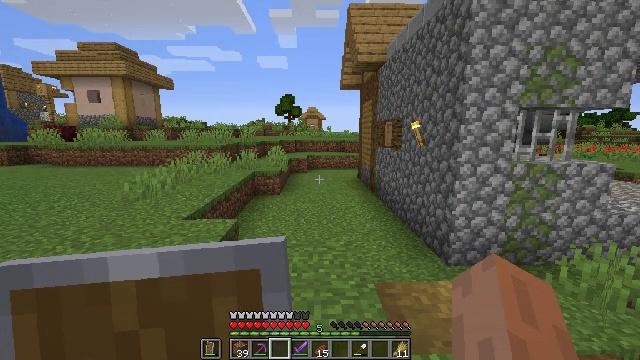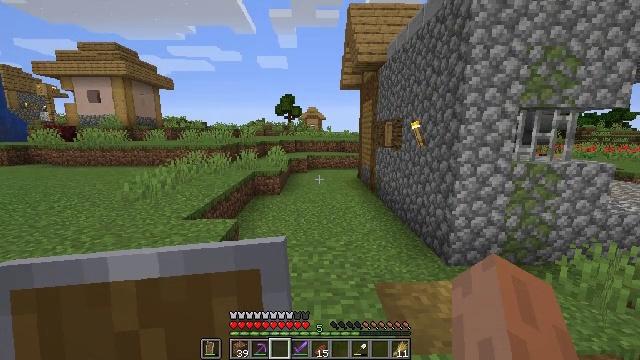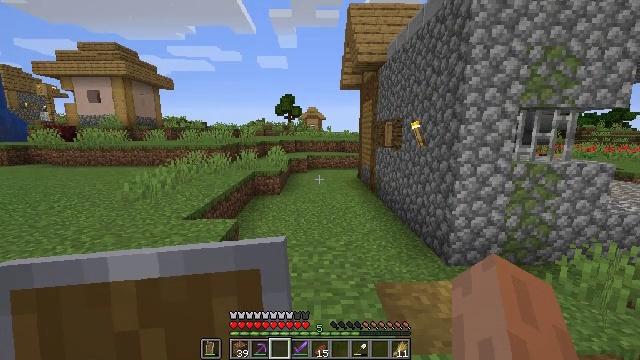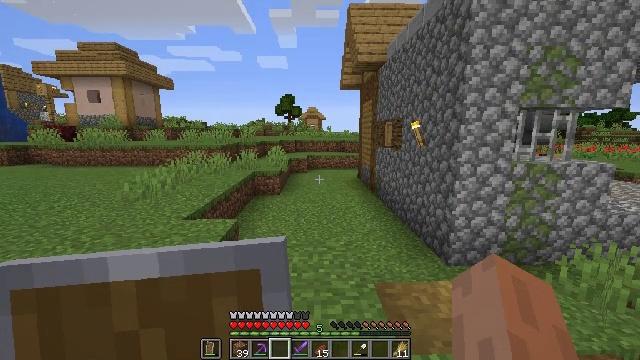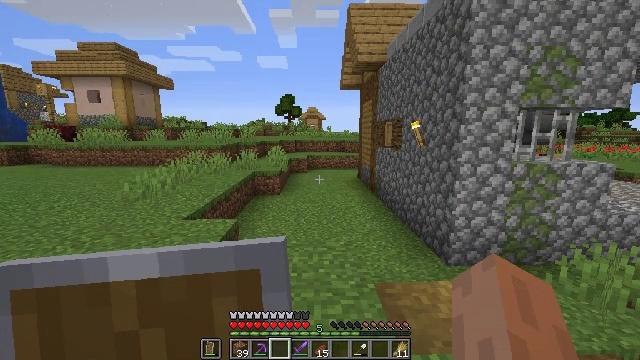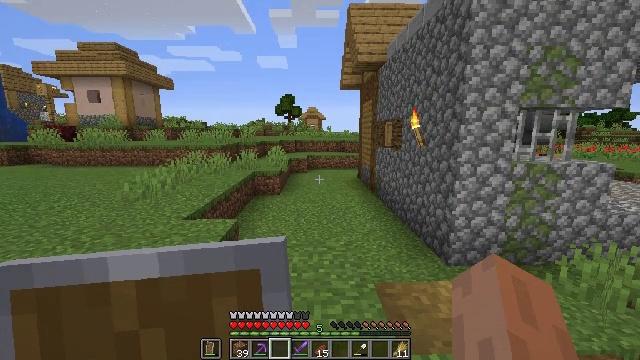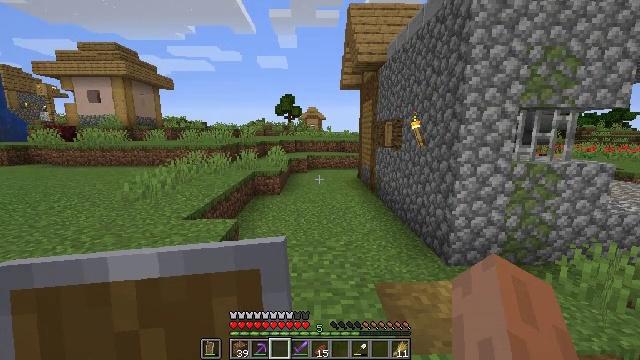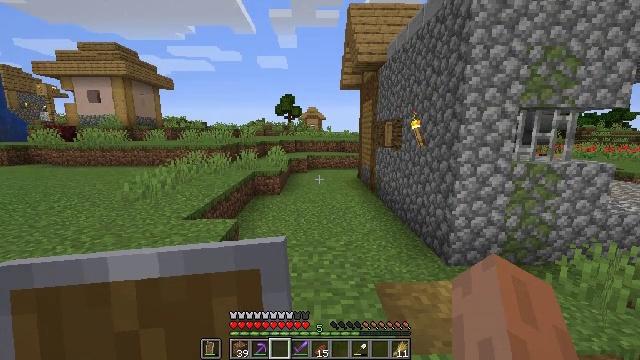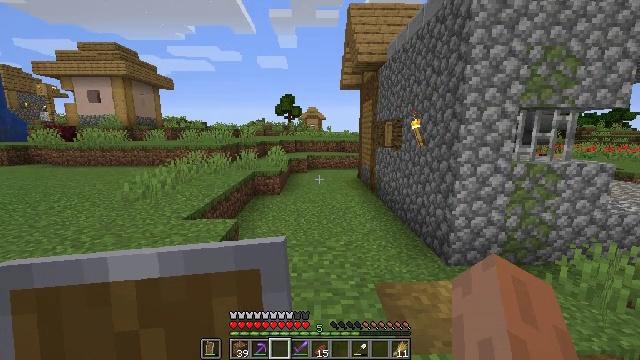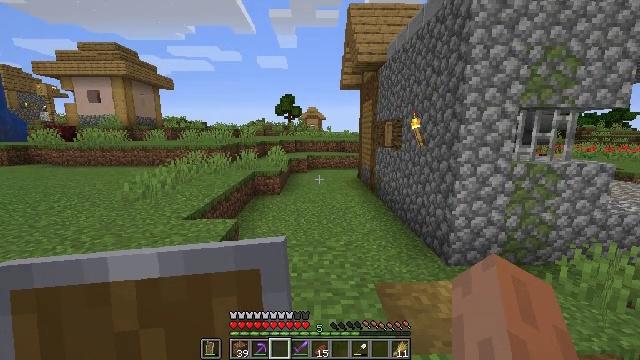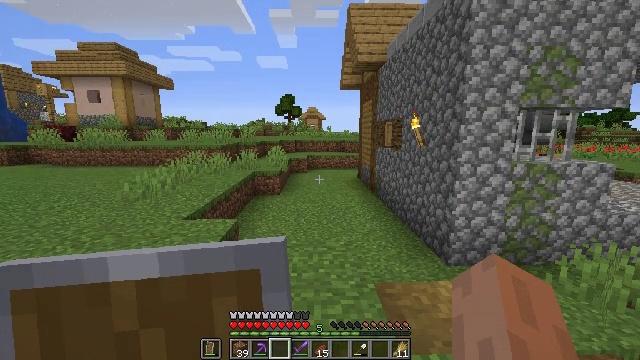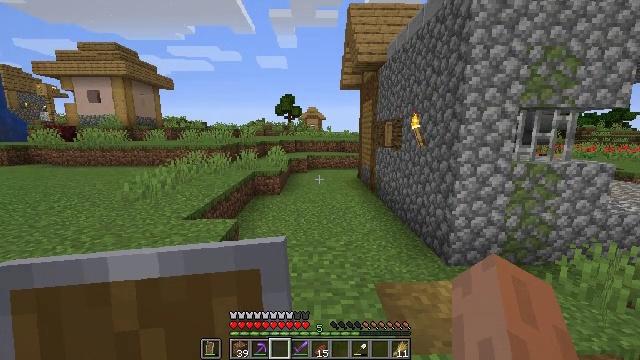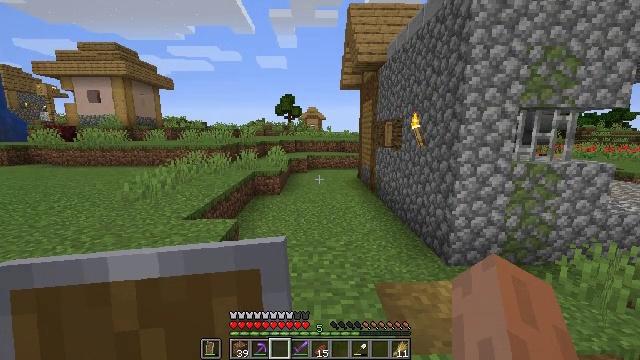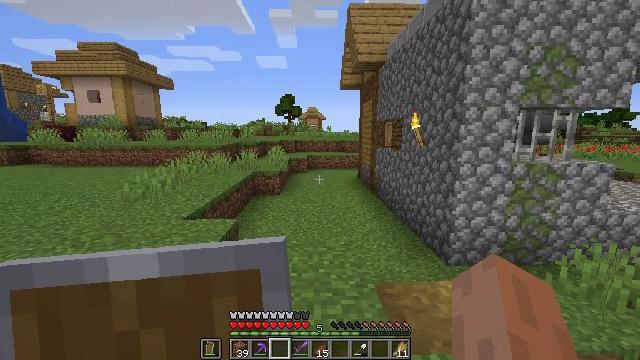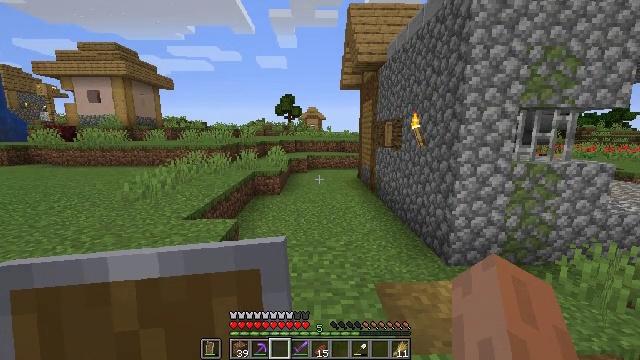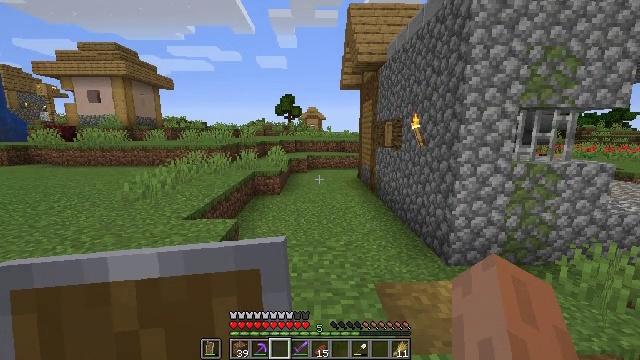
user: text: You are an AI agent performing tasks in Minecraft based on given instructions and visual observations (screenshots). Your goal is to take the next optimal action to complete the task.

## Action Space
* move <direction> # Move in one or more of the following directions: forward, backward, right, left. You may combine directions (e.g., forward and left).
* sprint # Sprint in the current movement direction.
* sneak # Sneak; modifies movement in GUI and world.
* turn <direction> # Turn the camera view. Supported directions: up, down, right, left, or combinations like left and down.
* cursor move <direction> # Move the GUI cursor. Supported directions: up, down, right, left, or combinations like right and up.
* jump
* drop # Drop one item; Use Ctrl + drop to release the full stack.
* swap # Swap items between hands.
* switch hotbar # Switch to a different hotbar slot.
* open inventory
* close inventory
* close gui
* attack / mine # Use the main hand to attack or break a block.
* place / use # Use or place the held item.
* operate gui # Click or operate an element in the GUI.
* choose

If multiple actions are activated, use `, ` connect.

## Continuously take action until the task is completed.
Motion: motion action
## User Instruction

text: Attack the observer device.
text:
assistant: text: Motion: no_op
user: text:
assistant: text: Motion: no_op
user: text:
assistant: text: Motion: no_op
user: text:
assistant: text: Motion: no_op
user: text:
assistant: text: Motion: no_op
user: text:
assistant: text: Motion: no_op
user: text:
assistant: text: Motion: no_op
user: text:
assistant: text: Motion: no_op
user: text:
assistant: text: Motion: no_op
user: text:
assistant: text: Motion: no_op
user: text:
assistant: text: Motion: no_op
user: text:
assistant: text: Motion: no_op
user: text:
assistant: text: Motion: no_op
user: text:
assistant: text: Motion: no_op
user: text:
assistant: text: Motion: no_op
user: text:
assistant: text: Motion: no_op
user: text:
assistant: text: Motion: no_op
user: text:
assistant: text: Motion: no_op
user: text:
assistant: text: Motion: no_op
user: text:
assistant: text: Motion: no_op
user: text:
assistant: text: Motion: no_op
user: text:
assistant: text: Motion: no_op
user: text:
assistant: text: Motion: no_op
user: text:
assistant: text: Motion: no_op
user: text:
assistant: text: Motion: move forward
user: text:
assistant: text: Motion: move forward
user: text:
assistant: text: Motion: no_op
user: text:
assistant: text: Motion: move forward
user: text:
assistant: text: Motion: move forward
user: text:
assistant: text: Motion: move forward